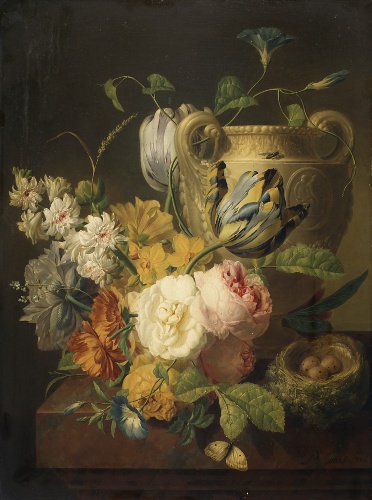
Title: Flowers by a Stone Vase
Artist: Peter Faes
Artist bio: Flemish, 1750–1814
Date: 1786
Object type: Painting
Classification: Paintings
Medium: Oil on wood
Dimensions: 20 x 14 7/8 in. (50.8 x 37.8 cm)
Department: European Paintings
Credit line: Bequest of Catherine D. Wentworth, 1948
Accession year: 1948
Repository: Metropolitan Museum of Art, New York, NY
Tags: Flowers|Vases|Still Life